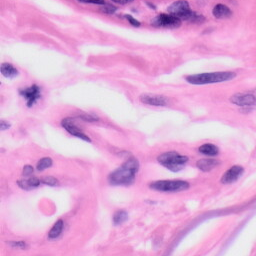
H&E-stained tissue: Skin